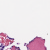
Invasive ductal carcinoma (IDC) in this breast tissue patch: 0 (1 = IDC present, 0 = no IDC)